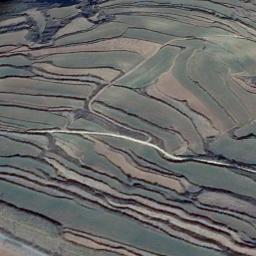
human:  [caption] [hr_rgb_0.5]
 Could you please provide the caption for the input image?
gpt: A large layer of brown and green mixed terraces with several winding narrow paths .

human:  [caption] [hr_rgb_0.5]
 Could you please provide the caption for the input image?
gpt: There are bare and green terrace .

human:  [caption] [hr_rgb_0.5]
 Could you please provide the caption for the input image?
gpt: Half of the terraces are full of crops, and the other half are empty .

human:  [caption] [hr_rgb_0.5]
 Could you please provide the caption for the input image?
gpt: Many green plants are on the terrace .

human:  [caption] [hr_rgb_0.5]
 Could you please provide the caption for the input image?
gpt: There are many green terraces and some yellow ones .